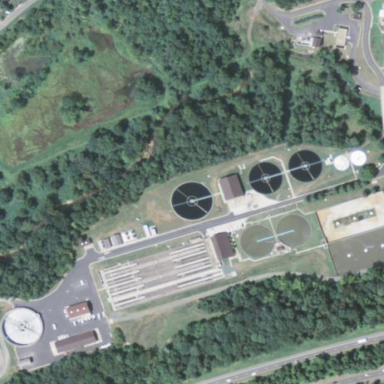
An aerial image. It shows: Wastewater plant.